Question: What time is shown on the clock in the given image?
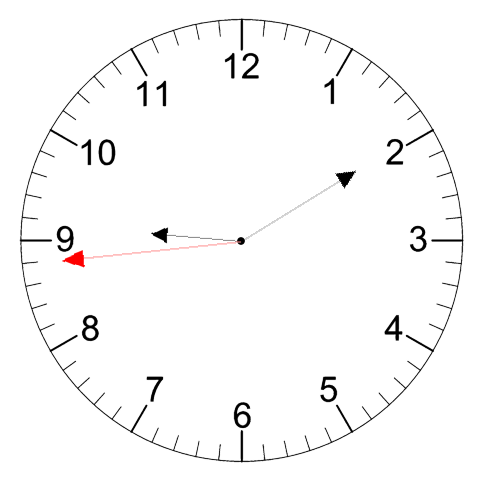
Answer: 09:09:44